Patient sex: M
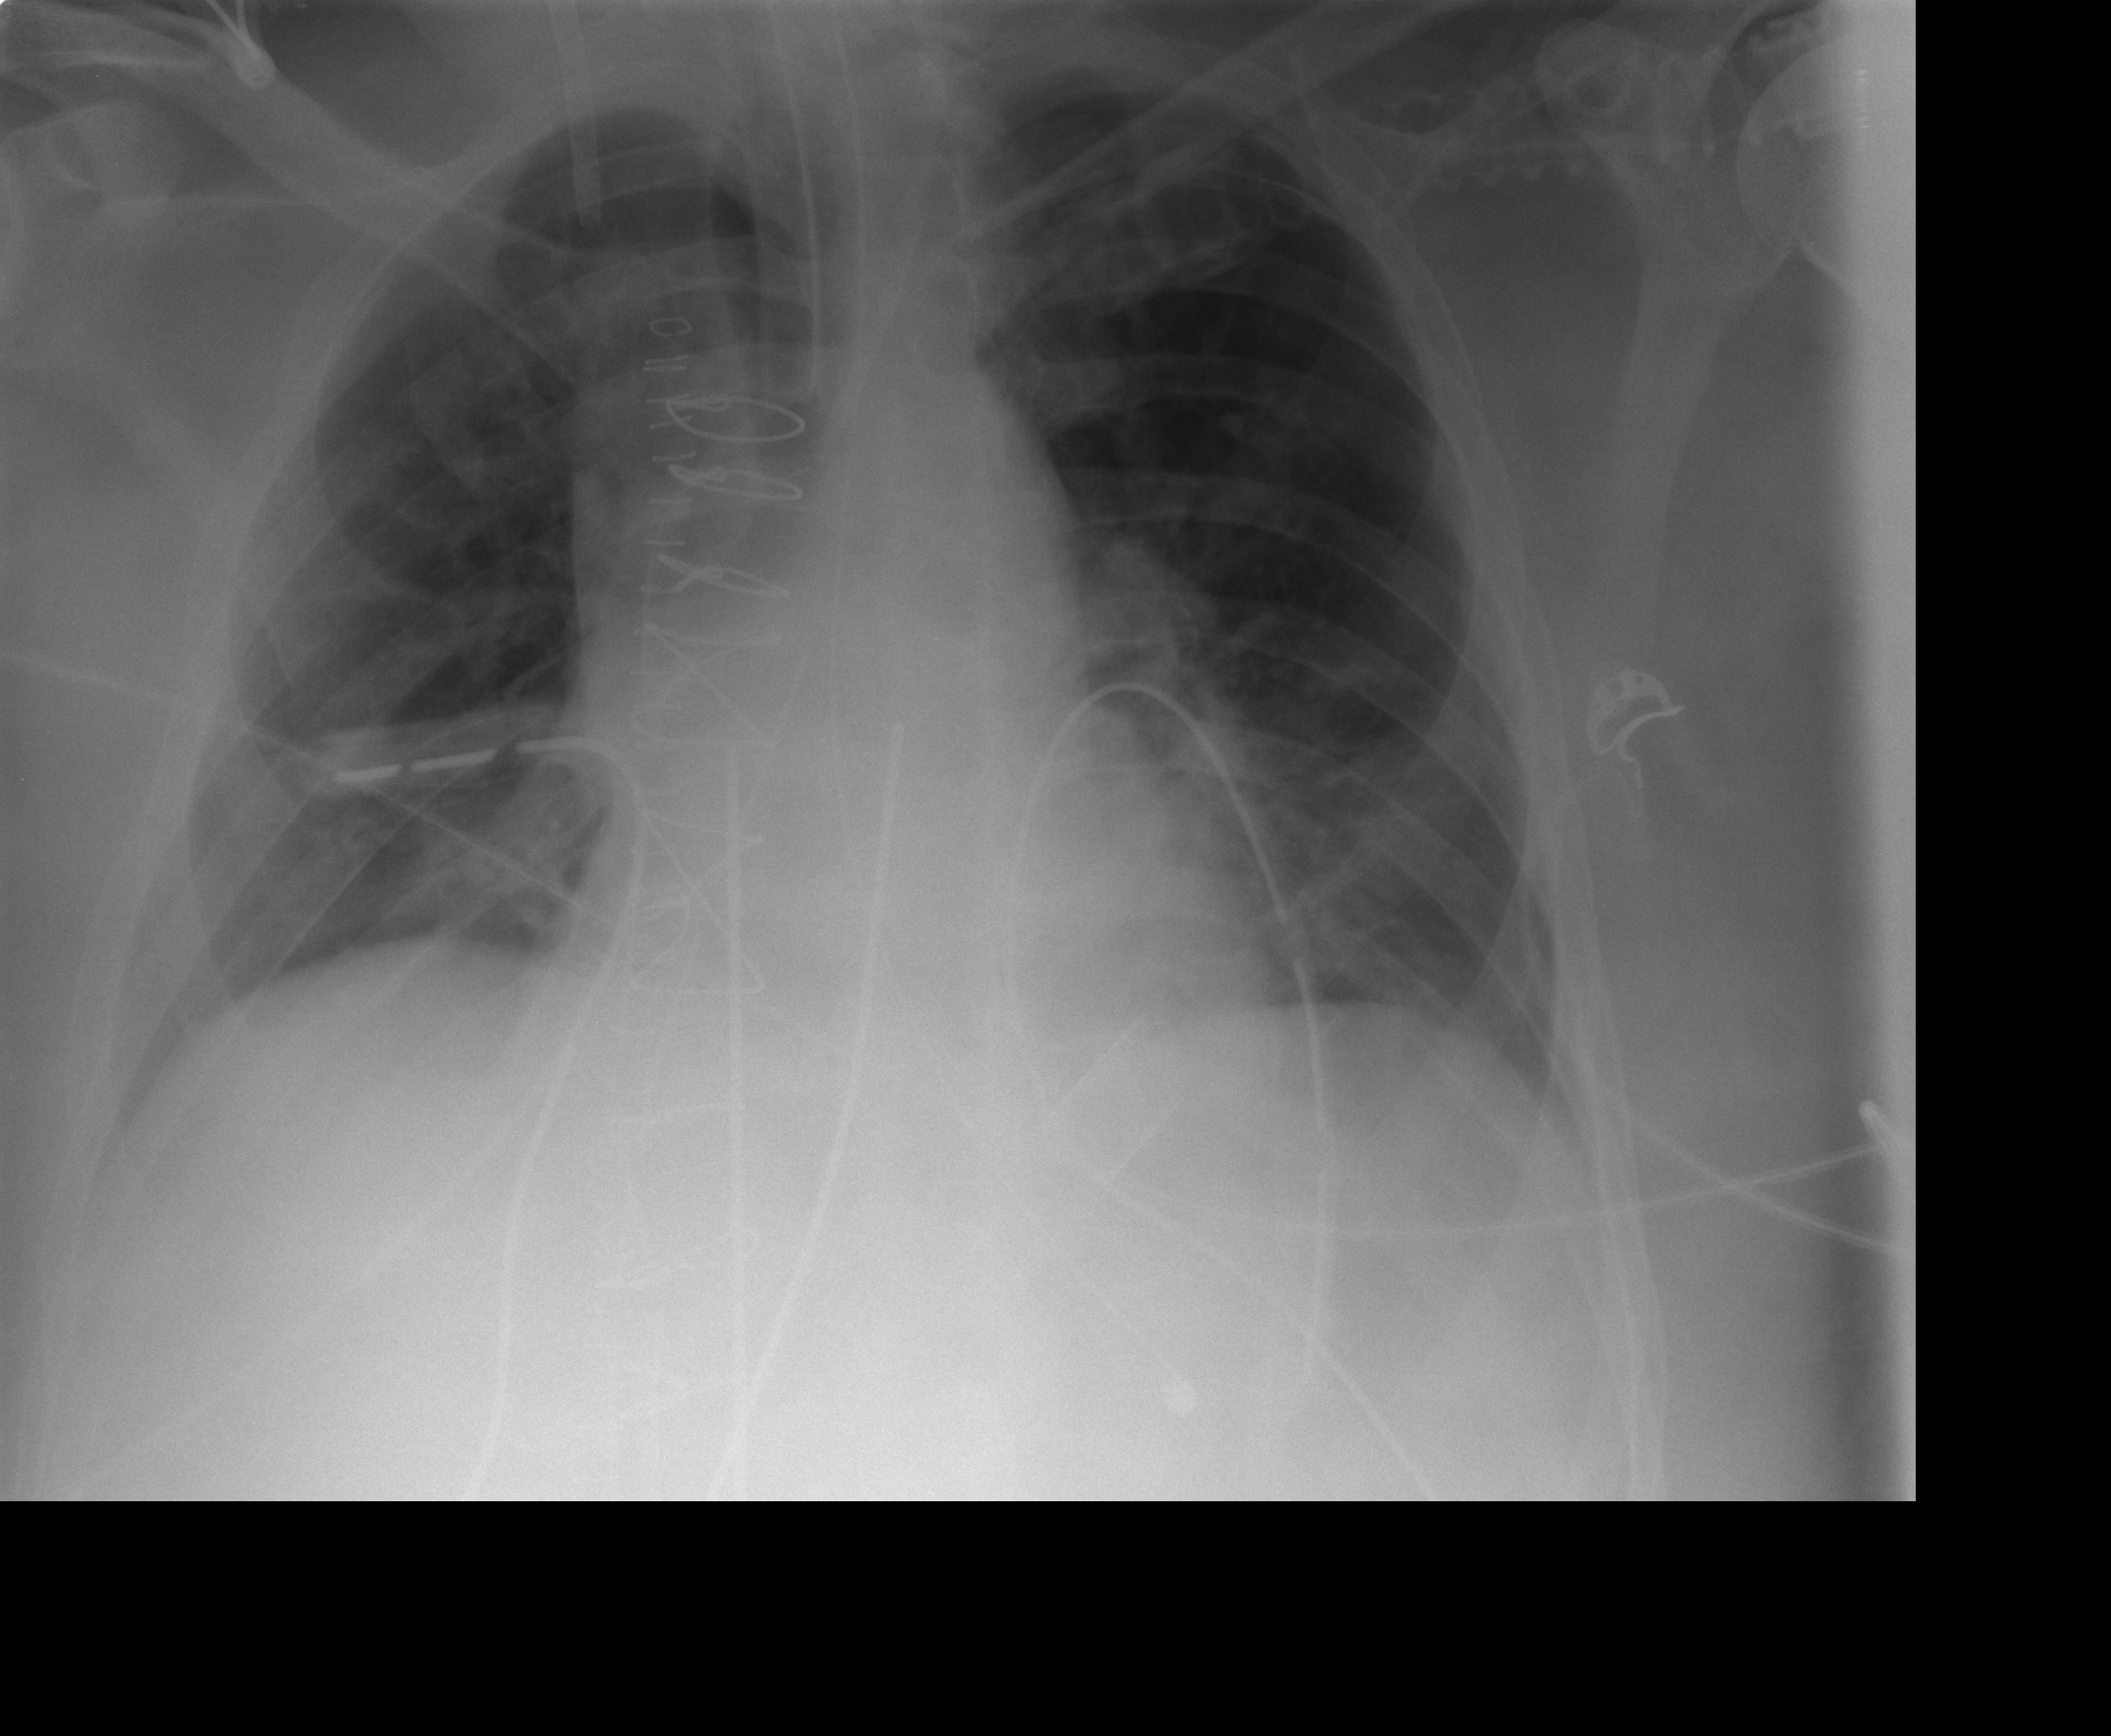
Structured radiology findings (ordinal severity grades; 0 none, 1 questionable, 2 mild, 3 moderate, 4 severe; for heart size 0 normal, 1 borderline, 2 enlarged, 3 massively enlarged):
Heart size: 2
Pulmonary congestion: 1
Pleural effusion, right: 0
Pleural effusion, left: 0
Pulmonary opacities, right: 1
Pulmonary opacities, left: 1
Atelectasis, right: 2
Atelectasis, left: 2